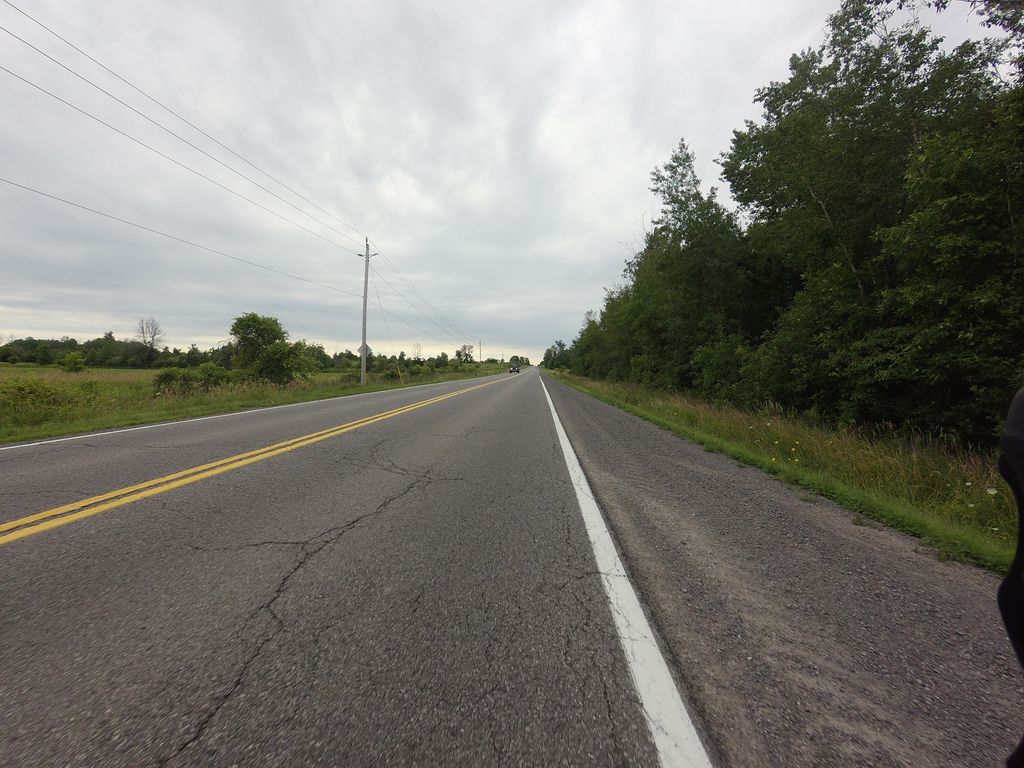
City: ottawa-gatineau